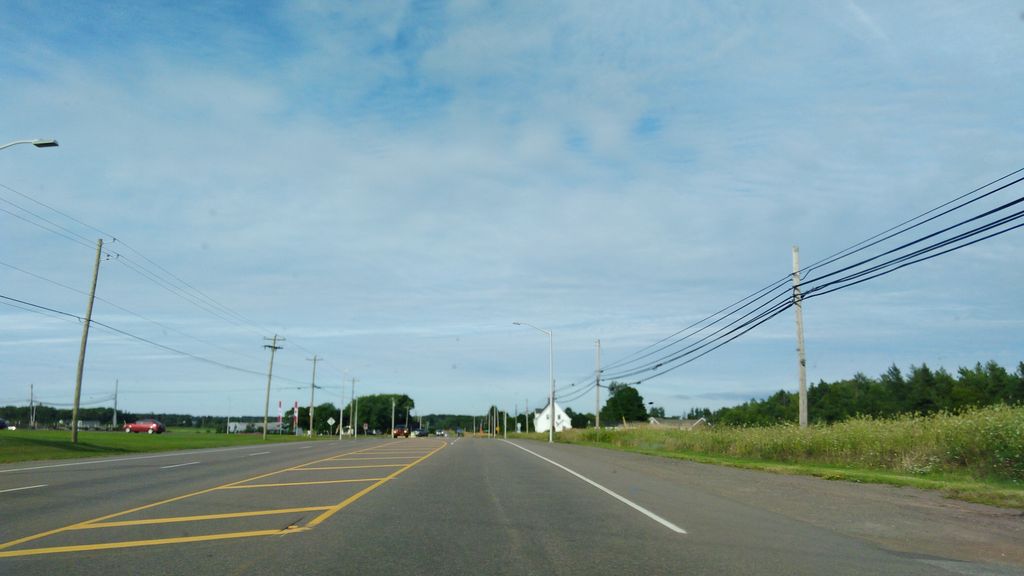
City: charlottetown